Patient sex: F
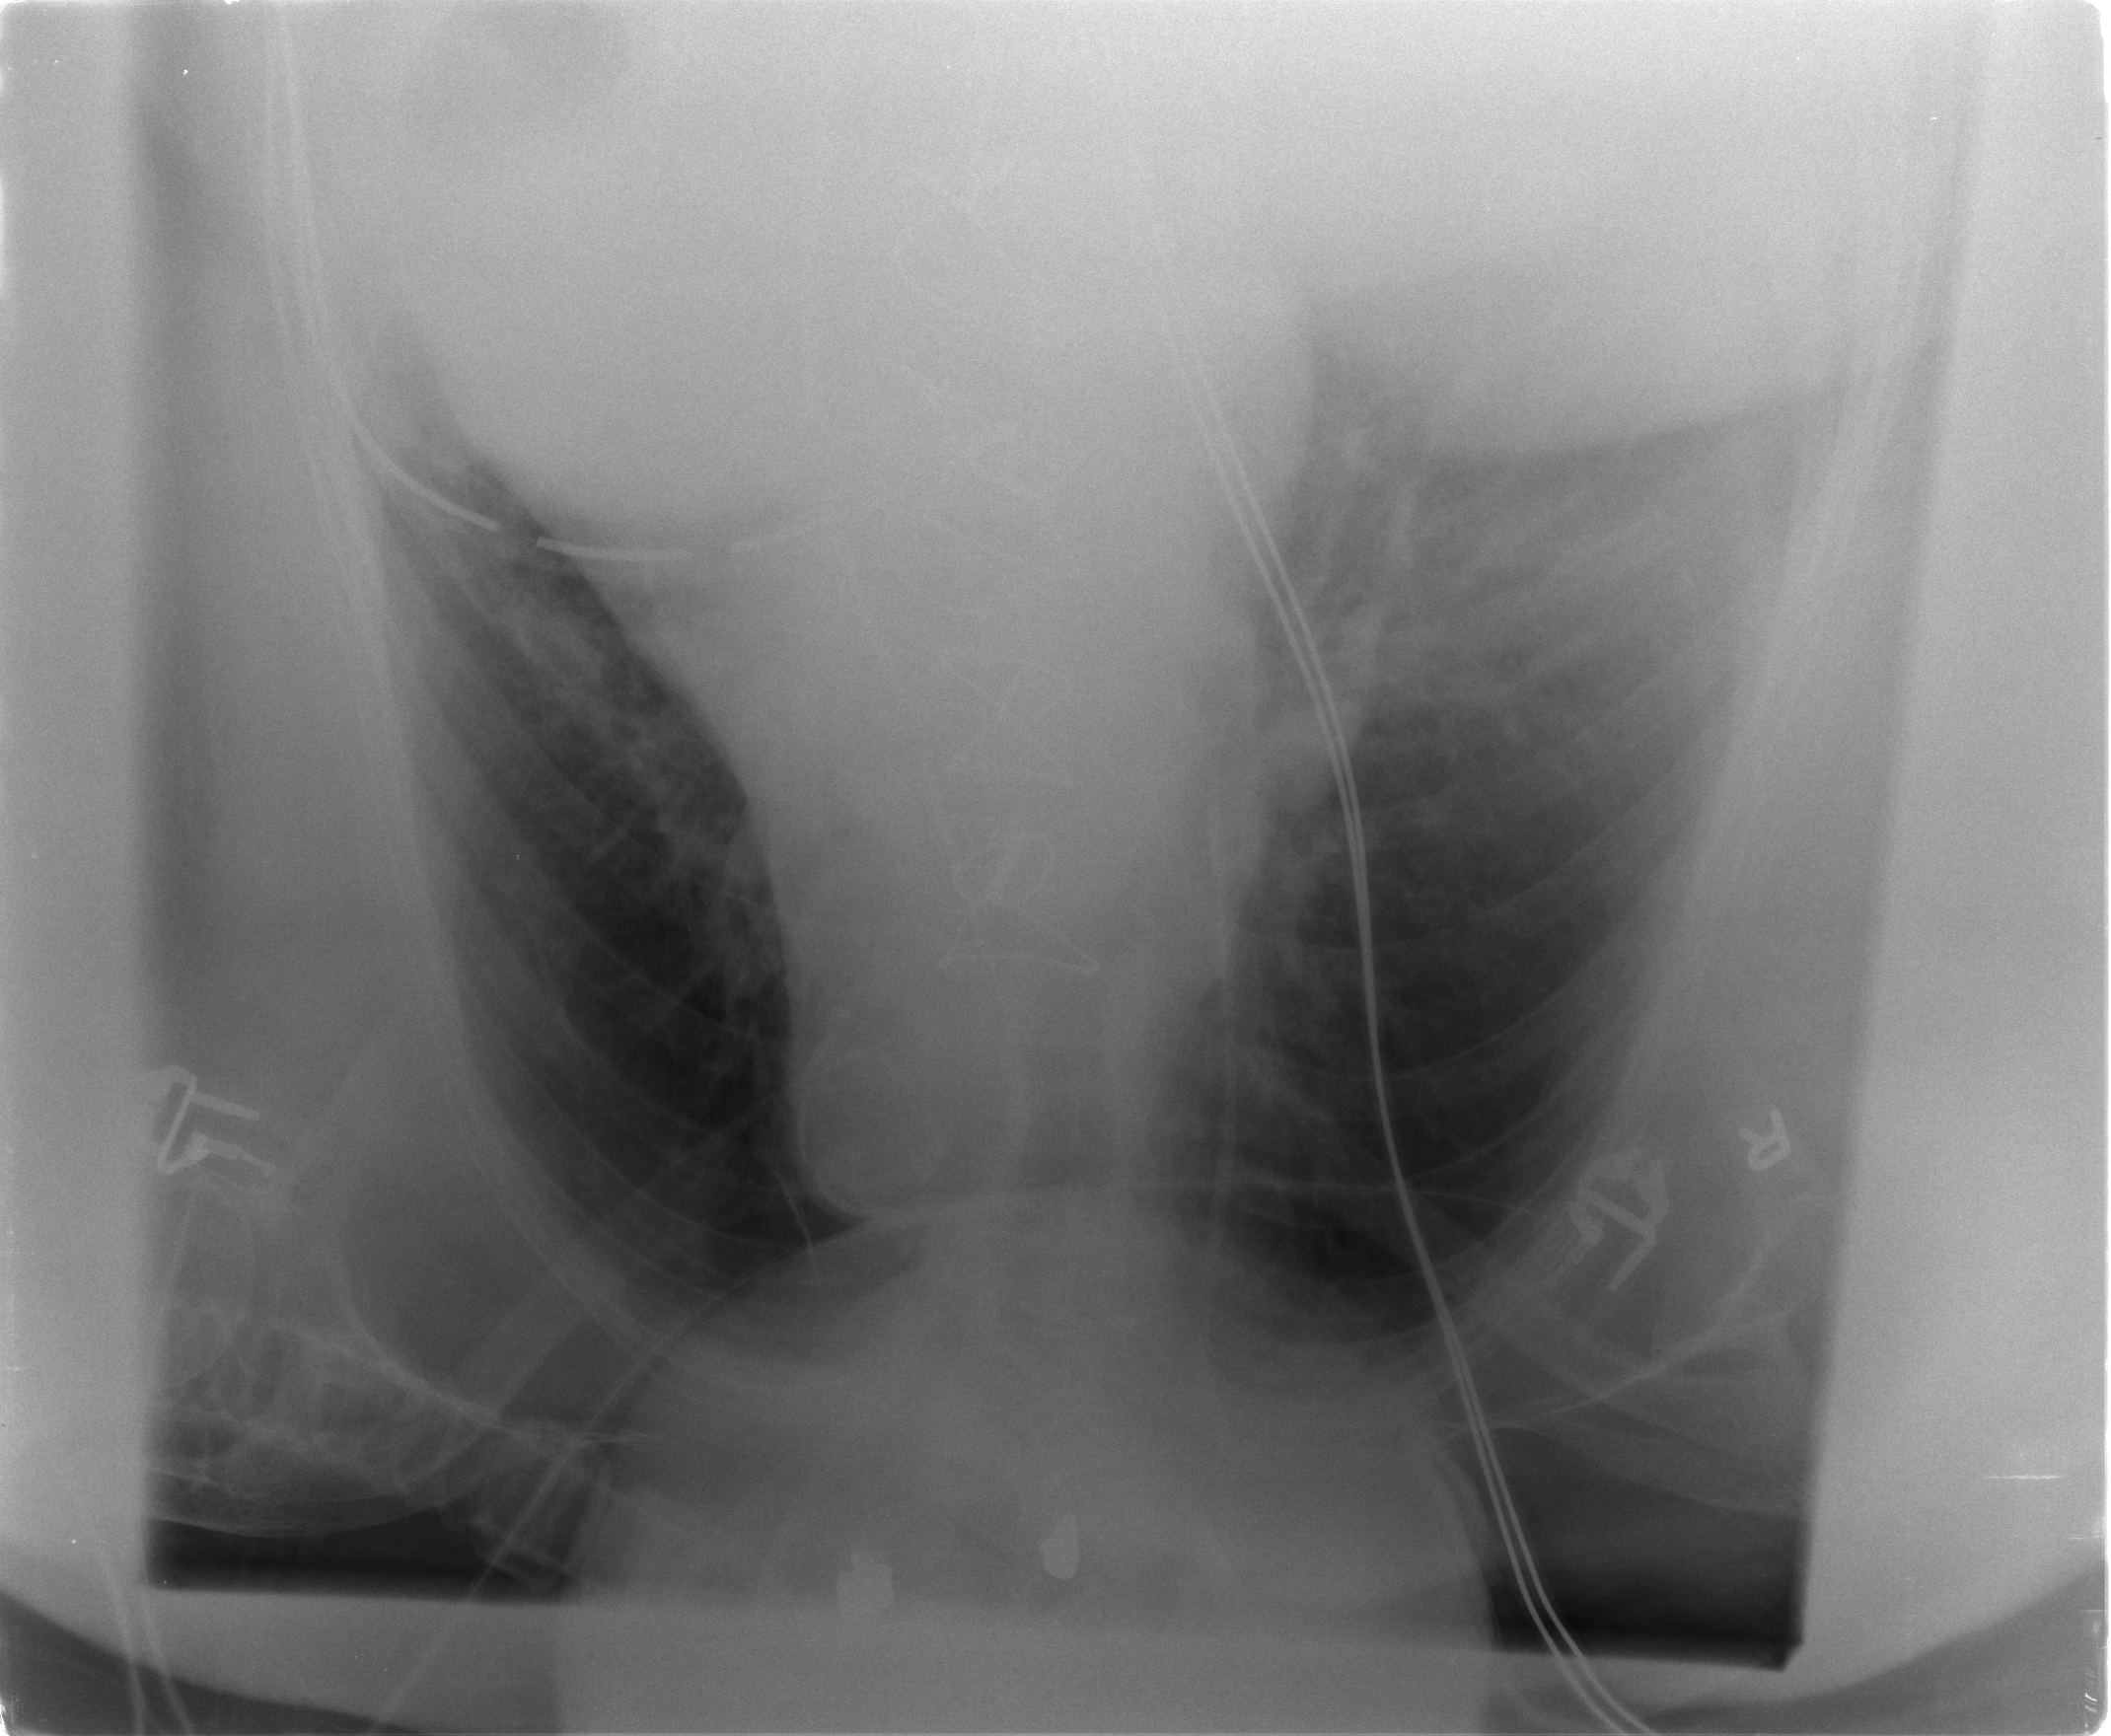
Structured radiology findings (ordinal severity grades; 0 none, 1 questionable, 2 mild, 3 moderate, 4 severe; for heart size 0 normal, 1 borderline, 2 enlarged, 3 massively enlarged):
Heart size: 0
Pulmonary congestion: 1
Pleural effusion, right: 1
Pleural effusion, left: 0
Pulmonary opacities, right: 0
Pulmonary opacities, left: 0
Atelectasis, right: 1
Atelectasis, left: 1